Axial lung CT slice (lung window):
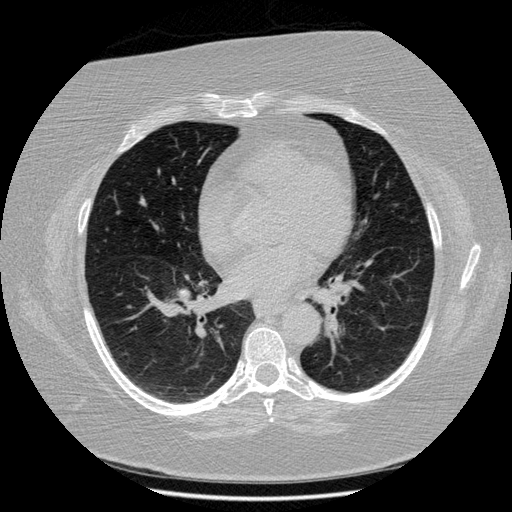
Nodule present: no